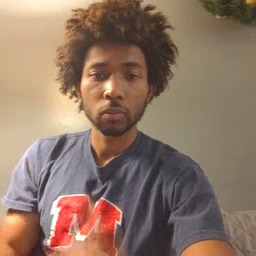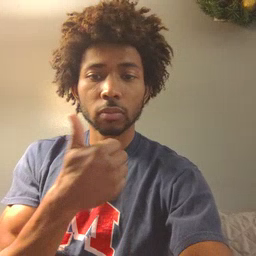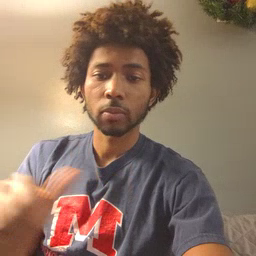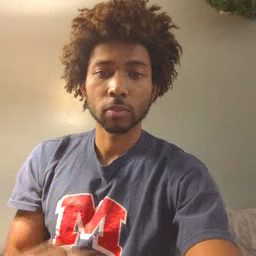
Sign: any